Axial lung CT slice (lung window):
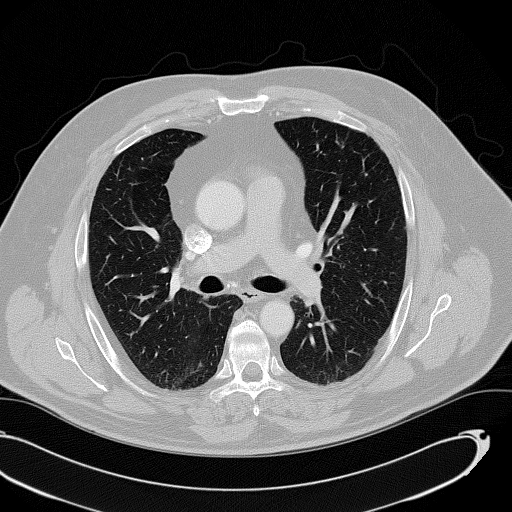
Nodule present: no